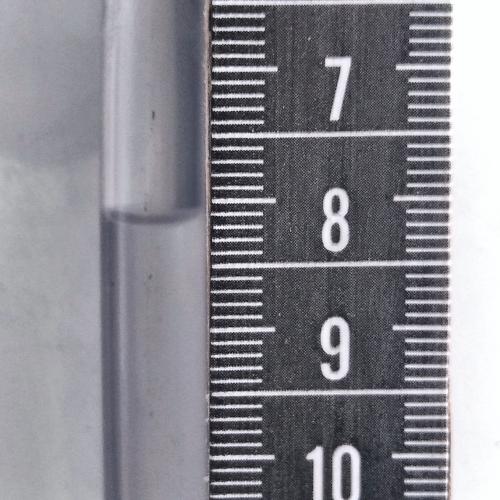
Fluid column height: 8.1 cm